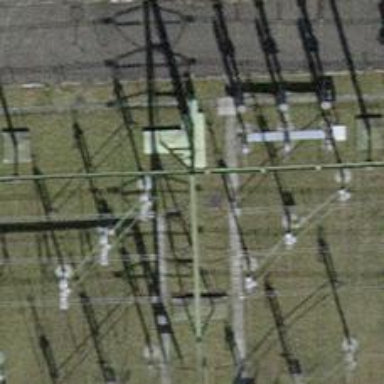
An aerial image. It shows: Insulator used in power equipment.